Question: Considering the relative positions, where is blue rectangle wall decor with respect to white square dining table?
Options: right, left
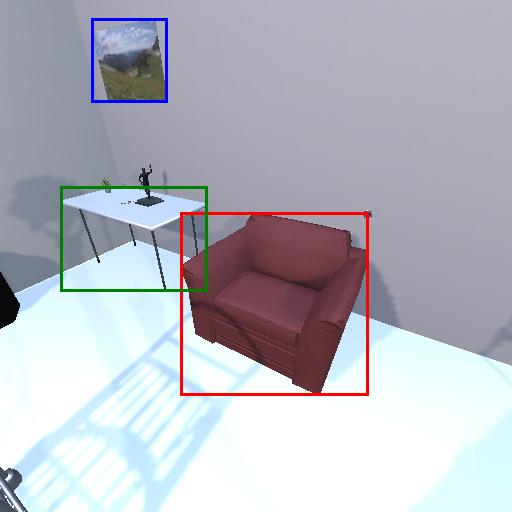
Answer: right